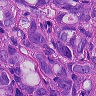
Metastatic tissue present: yes